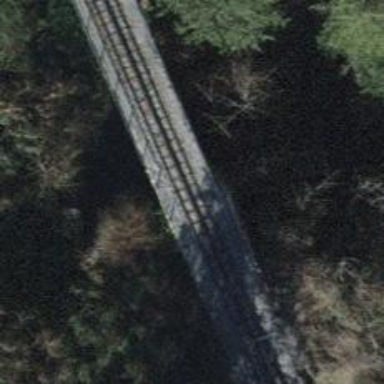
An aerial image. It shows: Narrow-gauge railway track electrified by contact line.